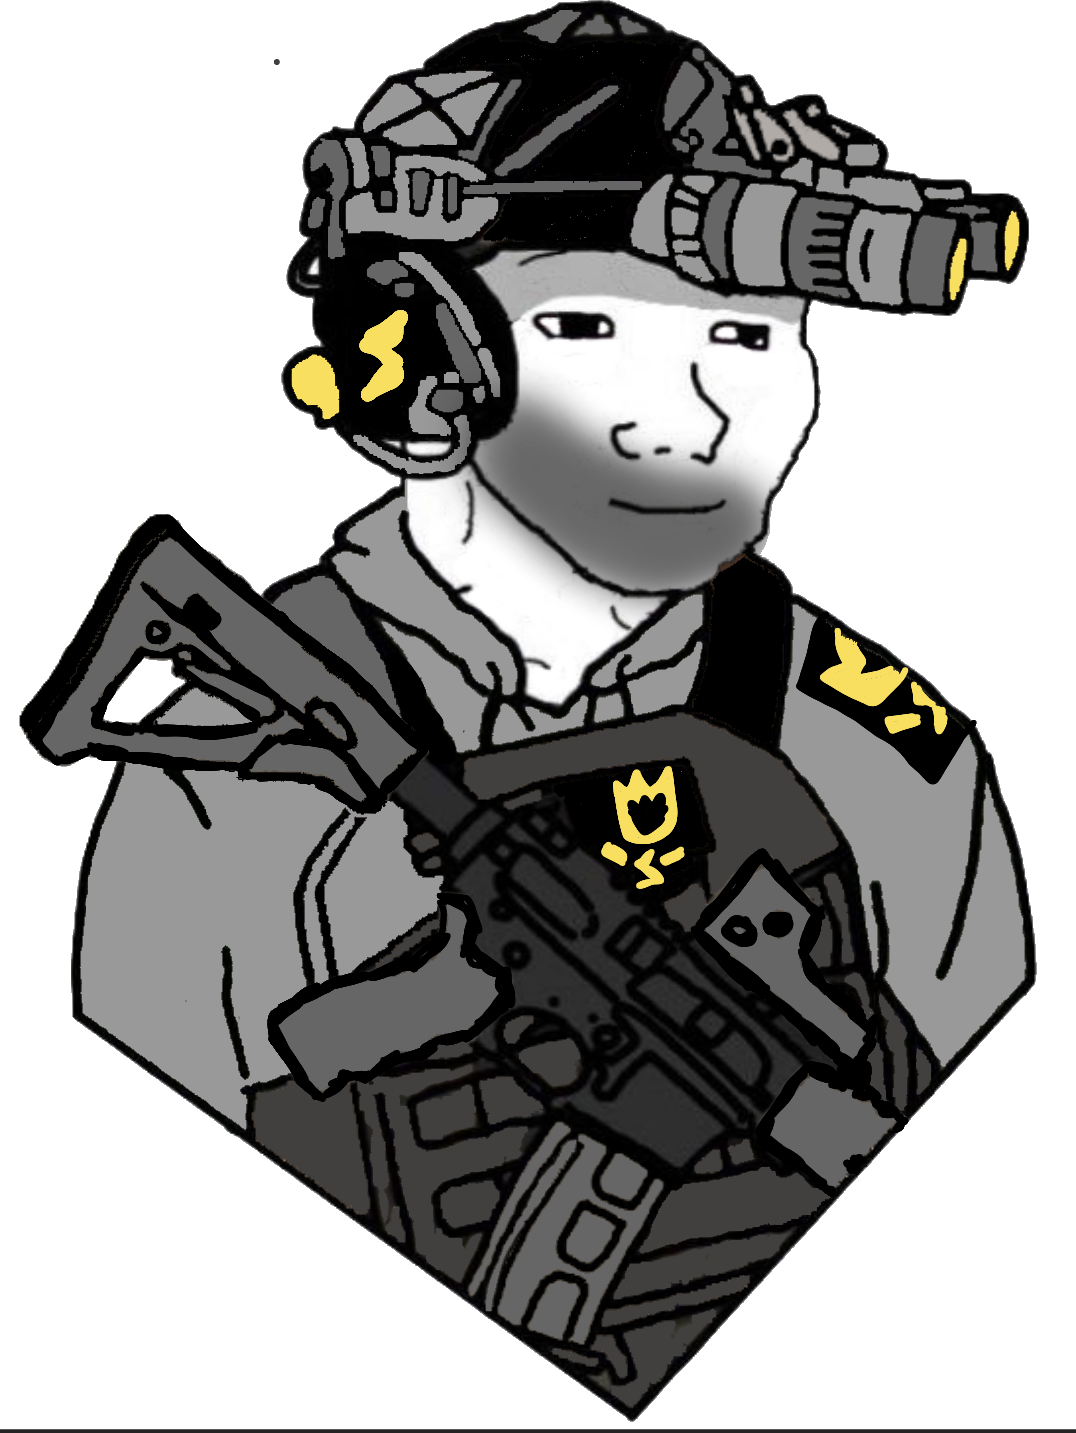
Label: 5_Doomer